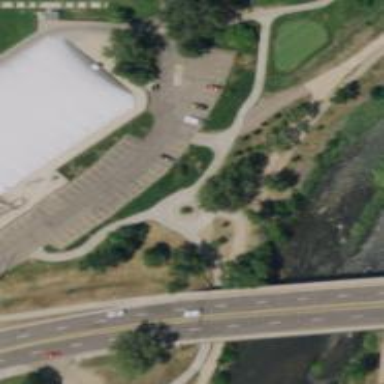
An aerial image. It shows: Path designated as golf cart path.